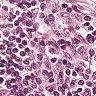
Metastatic tissue present: no